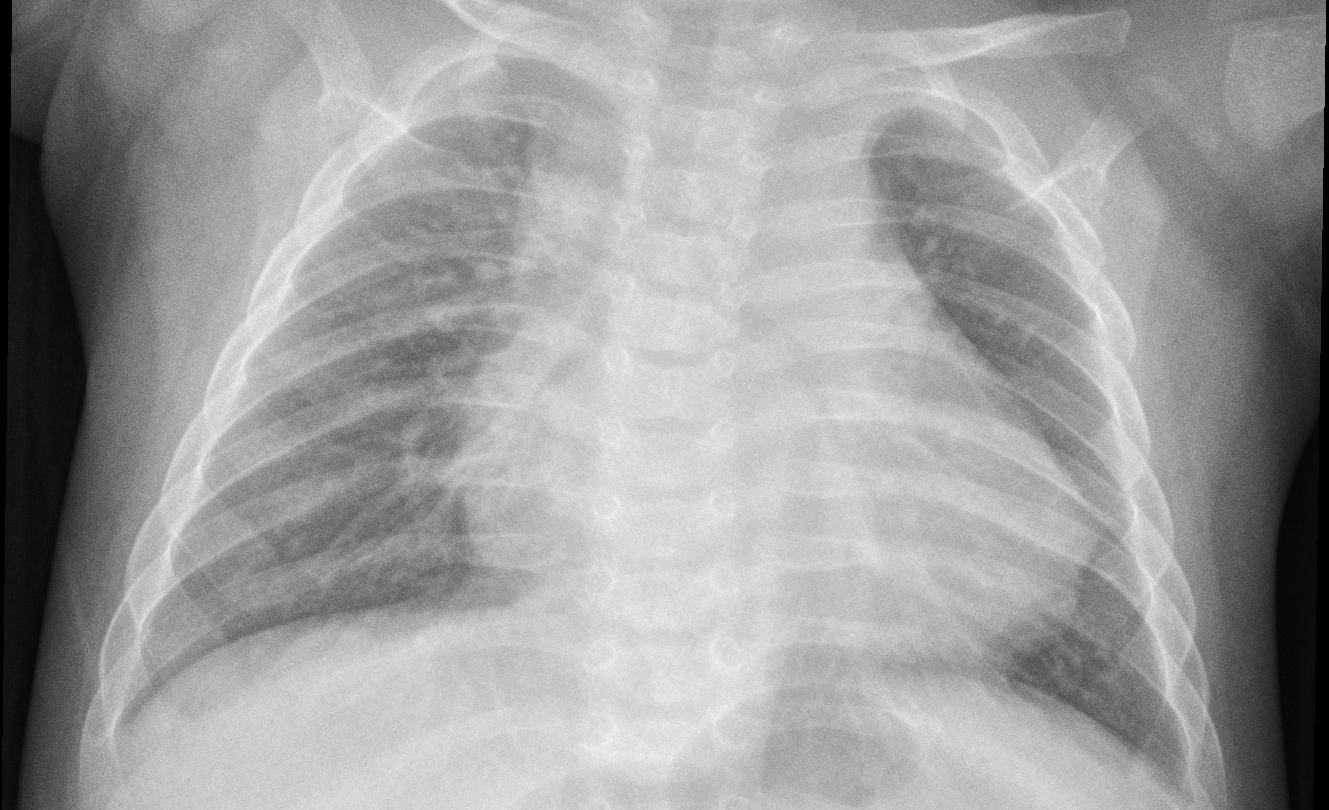
Diagnosis: PNEUMONIA